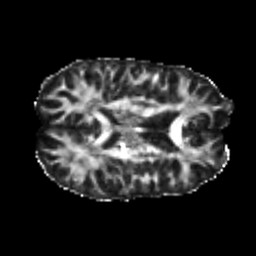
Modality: FA
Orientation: axial
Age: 20
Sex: male
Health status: healthy
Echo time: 0.074 s